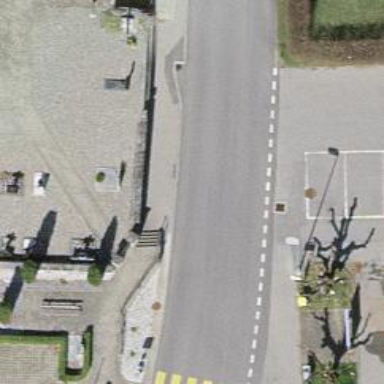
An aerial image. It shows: Bus stop with platform for public transport.